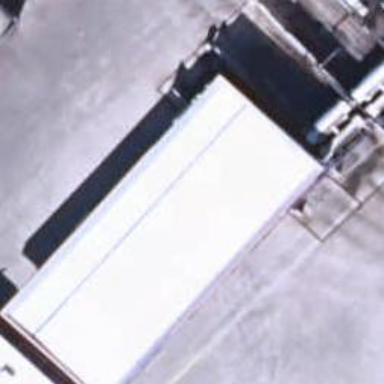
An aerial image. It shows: Fuel station.